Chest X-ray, AP view. Patient: 49 years old, sex F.
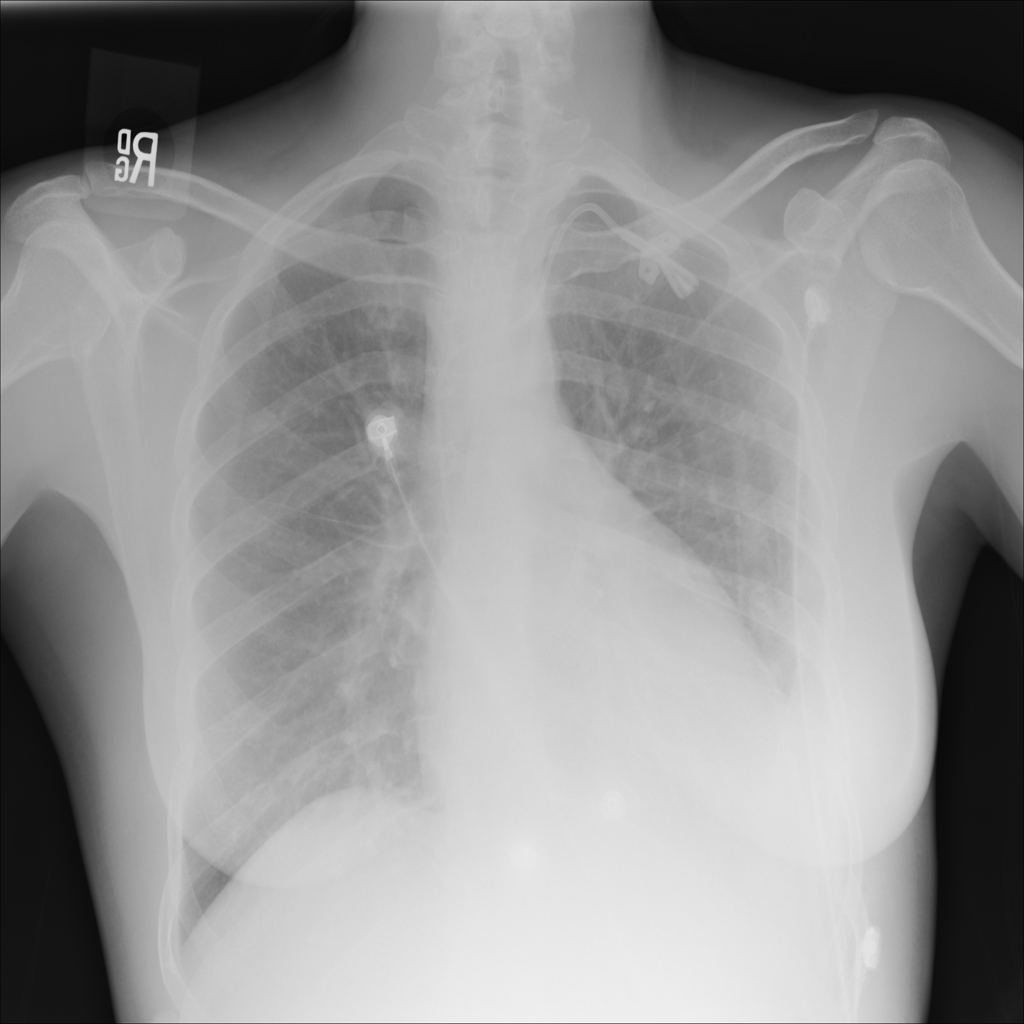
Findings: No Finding